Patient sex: M
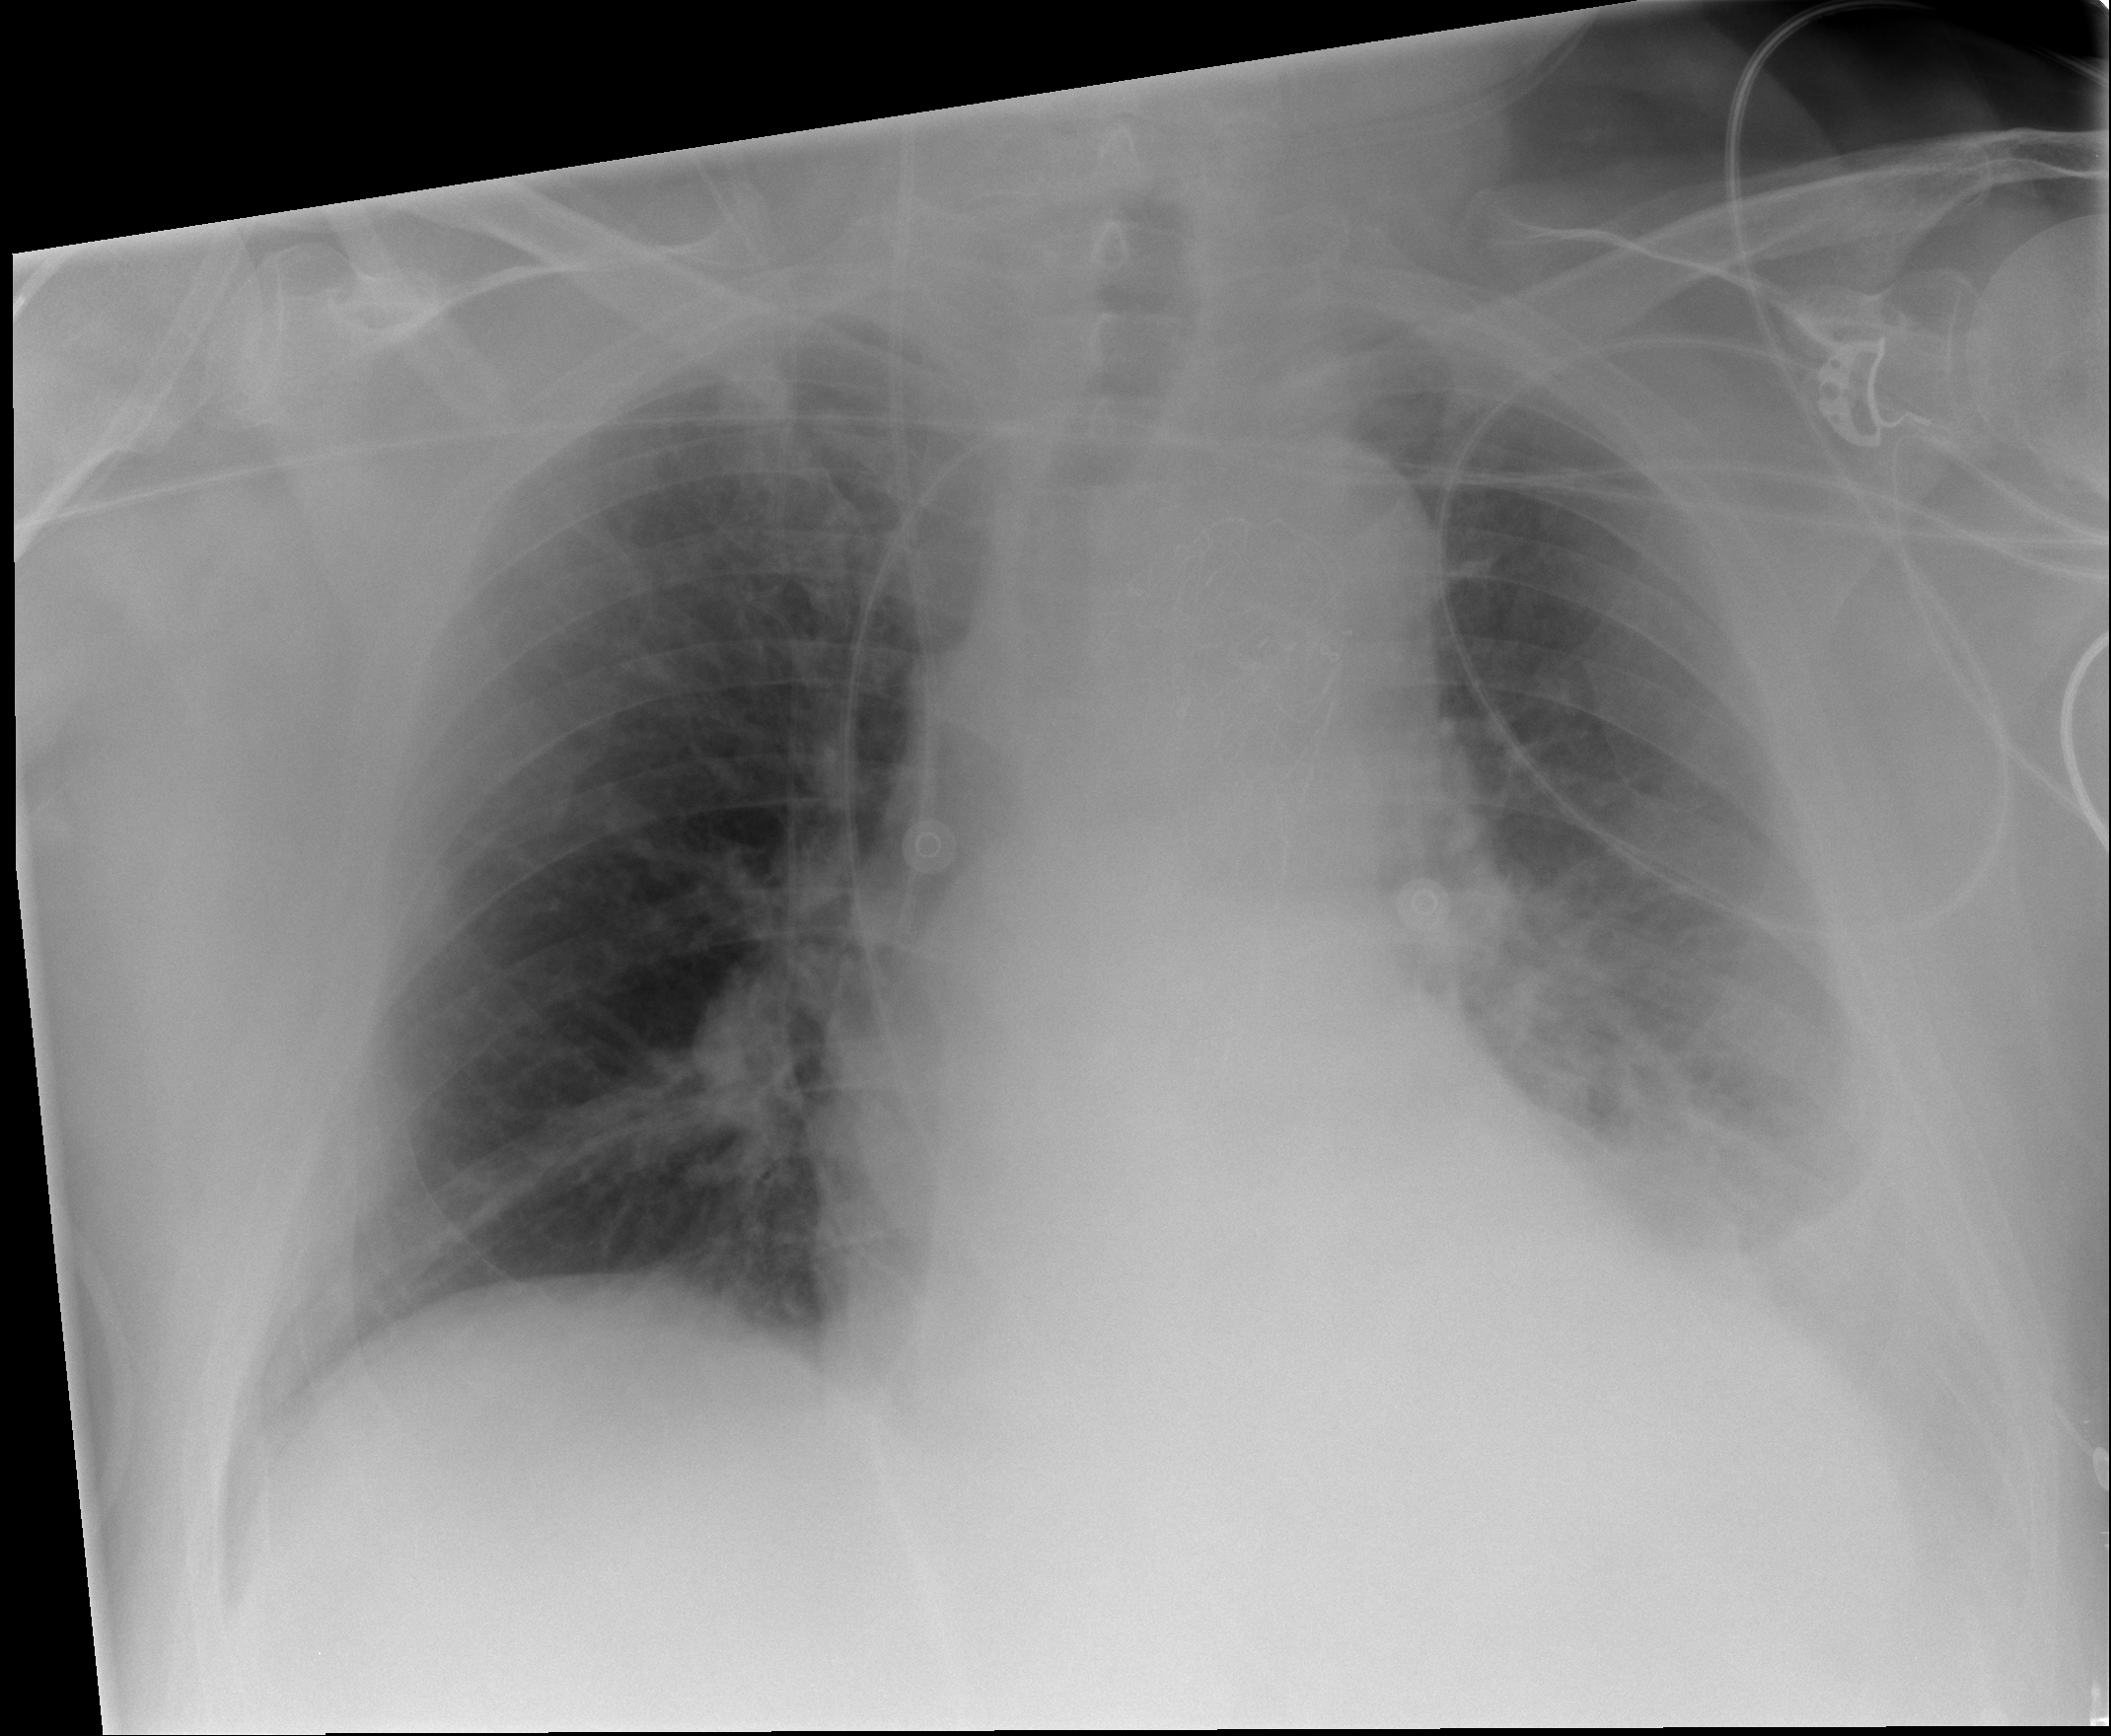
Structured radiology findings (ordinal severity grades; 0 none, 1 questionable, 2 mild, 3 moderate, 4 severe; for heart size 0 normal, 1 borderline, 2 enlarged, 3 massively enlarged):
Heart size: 1
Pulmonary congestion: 2
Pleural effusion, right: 0
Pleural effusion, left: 3
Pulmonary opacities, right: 0
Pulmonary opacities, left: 0
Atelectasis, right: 0
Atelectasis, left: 2